Question: I am working on a JasperReports report that works totally fine when I compile it on the Jaspersoft Studio but when I deploy it on the it gives me an error that no markup processor specified for the the HTML markup:
'''
No markup processor factory specified for "HTML" markup
'''
I used the html markup to add few font effects to some text parts in the report. I am attaching a screenshot of the error.

How I can fix this error?
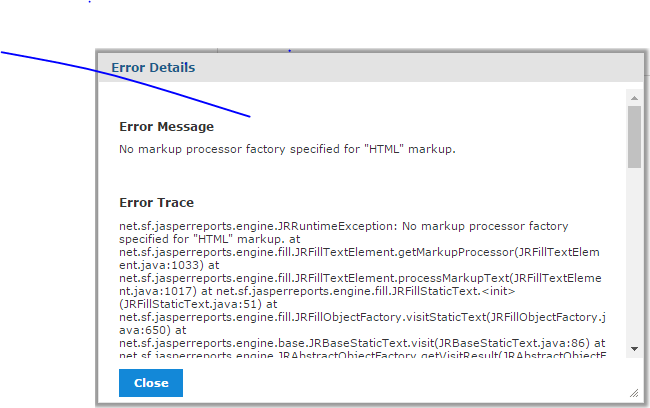
Answer: The code that looking for a processor is a case sensitive.
'''
package net.sf.jasperreports.engine.fill;
// ...
public abstract class JRFillTextElement extends JRFillElement implements JRTextElement {
// ...
private static final Map<String, MarkupProcessor> markupProcessors = new HashMap<String, MarkupProcessor>();
// ...
protected MarkupProcessor getMarkupProcessor(String markup) {
MarkupProcessor markupProcessor = markupProcessors.get(markup); // it is just a Map. The key is case sensetive
'''
In file the processor for markup is registered with lower case. Look at the end of name ():
'''
net.sf.jasperreports.markup.processor.factory.html=net.sf.jasperreports.engine.util.JEditorPaneMarkupProcessor.HtmlFactory
'''
You should use the name at lower case, like this:
'''
<textField>
<reportElement x="0" y="0" width="100" height="10"/>
<textElement markup="html">
'''